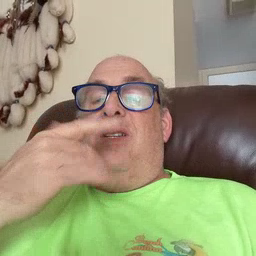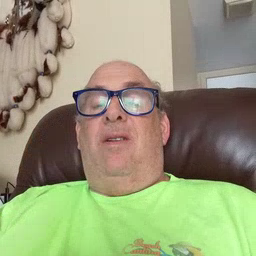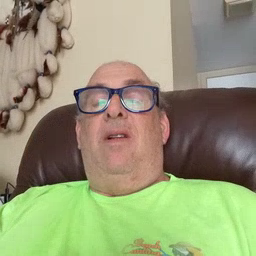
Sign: taste